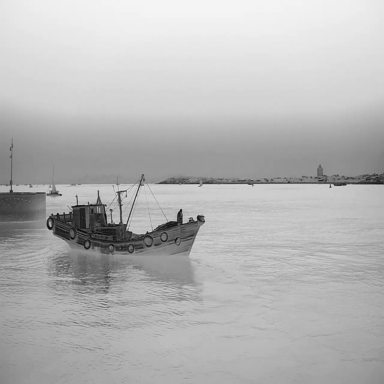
There is a container_ship in the infrared image.